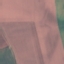
Land use / land cover: AnnualCrop